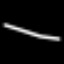
Label: line